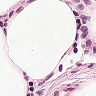
Metastatic tissue present: no